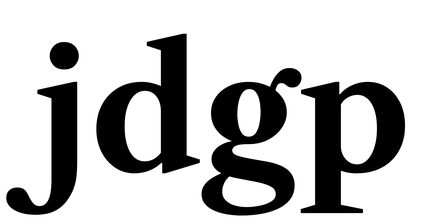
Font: LibreCaslonText_Bold